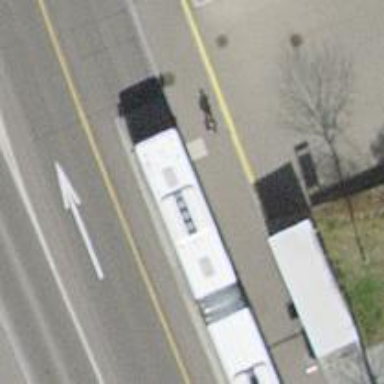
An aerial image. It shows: Platform with shelter for public transport.